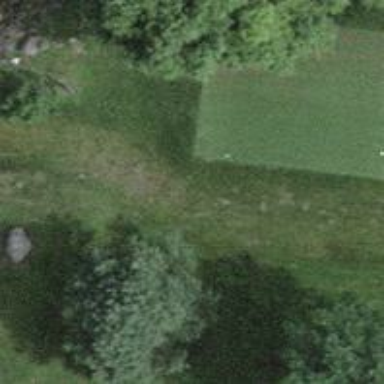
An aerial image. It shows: Grassy area designated as golf tee.